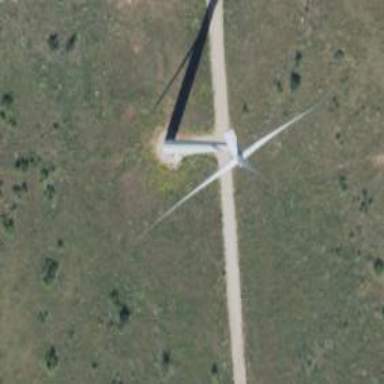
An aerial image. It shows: Wind generator using wind turbines of horizontal axis.